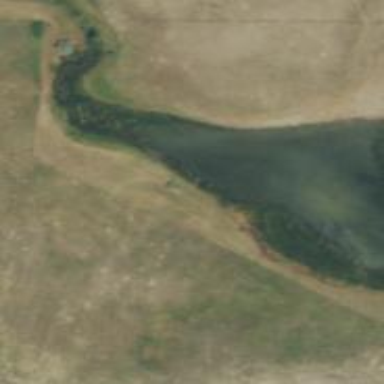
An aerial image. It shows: Natural reservoir of water.